Brain MRI, t1w sequence, axial 2D slice.
Patient: age 51, sex F, weight 95 kg, height 1.95 m
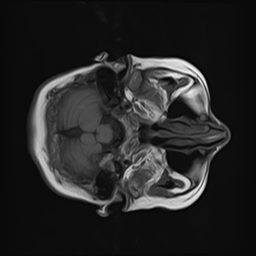